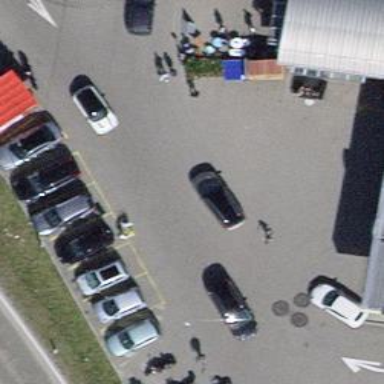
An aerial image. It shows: Asphalt parking aisle road for service vehicles.